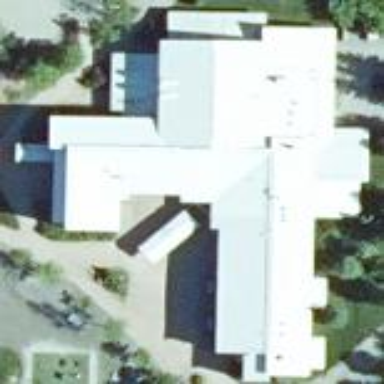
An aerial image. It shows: School building.